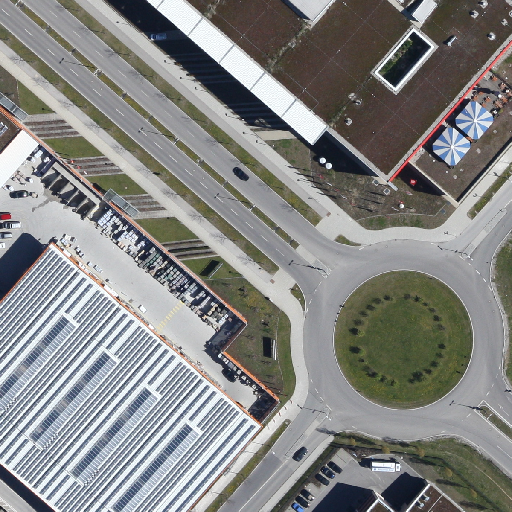
Referring expression: light-duty vehicle